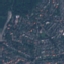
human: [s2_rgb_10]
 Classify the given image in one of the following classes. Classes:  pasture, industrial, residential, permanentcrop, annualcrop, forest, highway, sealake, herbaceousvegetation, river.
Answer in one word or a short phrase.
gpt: Residential